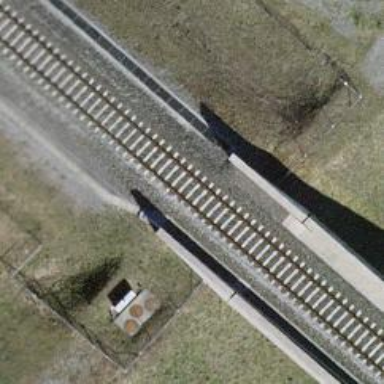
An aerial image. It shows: Railway track with electrified contact lines on embankment. The track is main one.